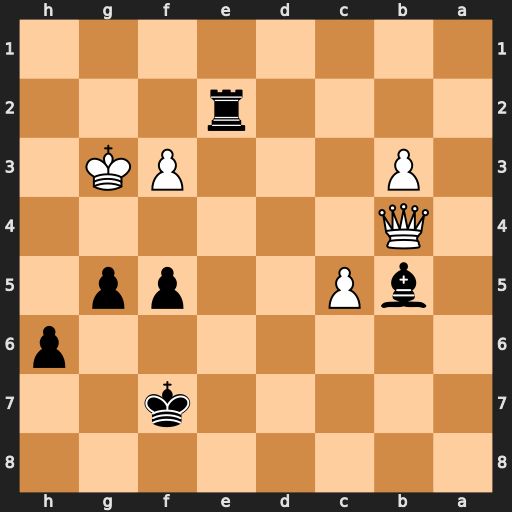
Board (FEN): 8/5k2/7p/1bP2pp1/1Q6/1P3PK1/4r3/8
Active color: b
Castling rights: -
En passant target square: -
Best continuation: f4+ Qxf4+ gxf4+